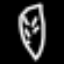
Label: leaf